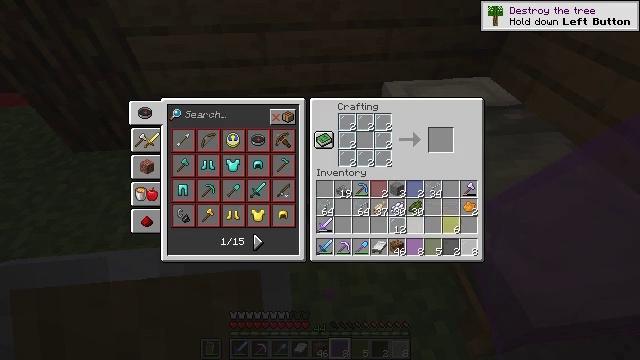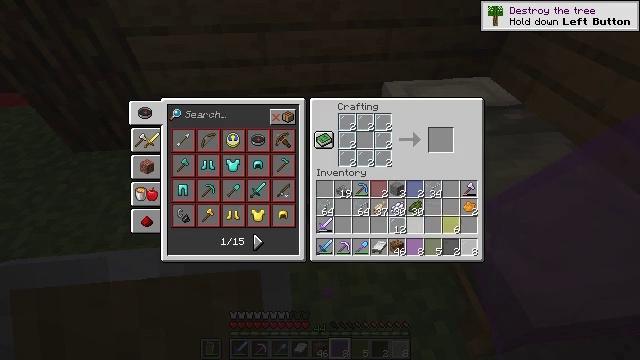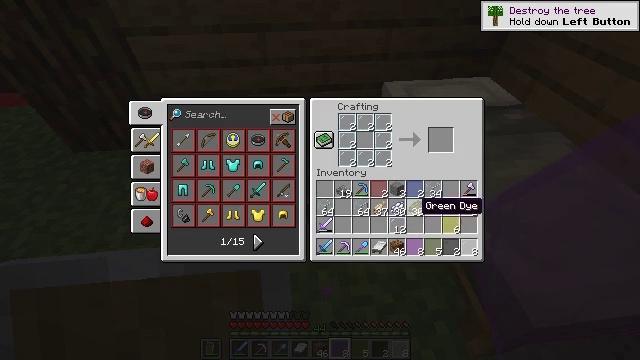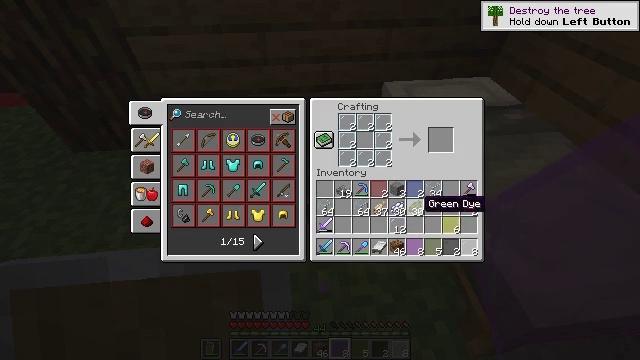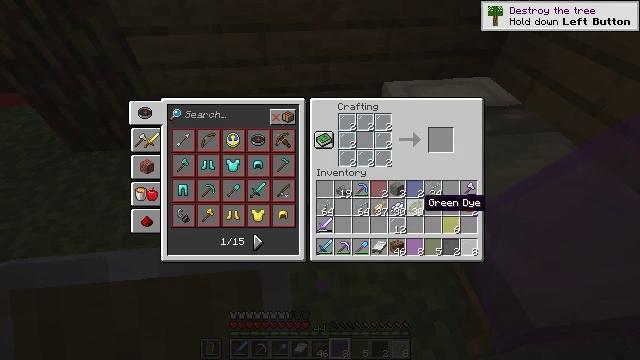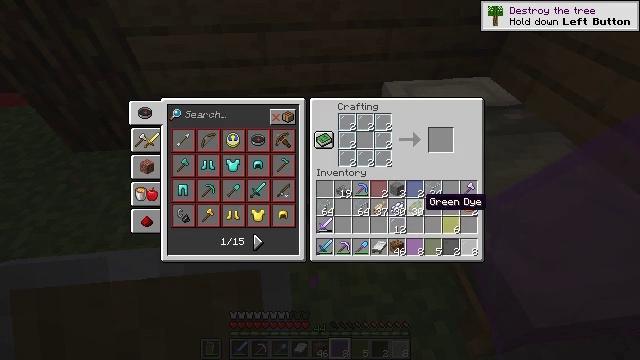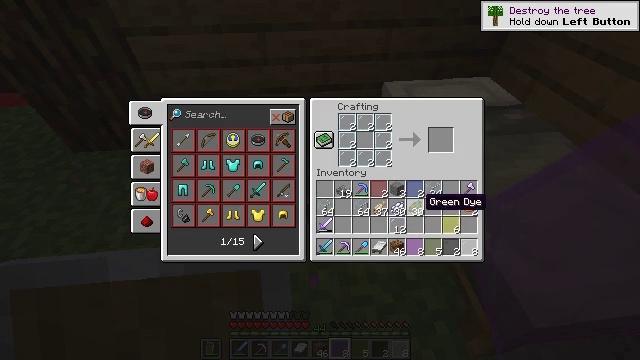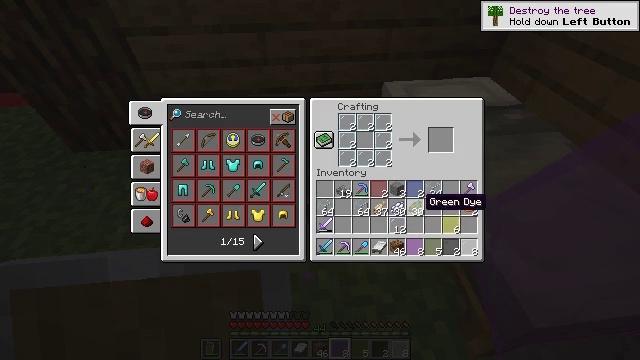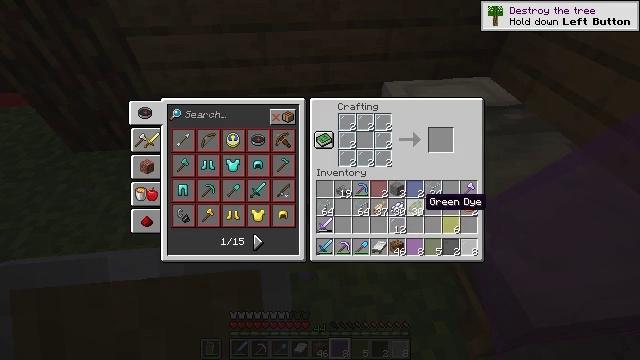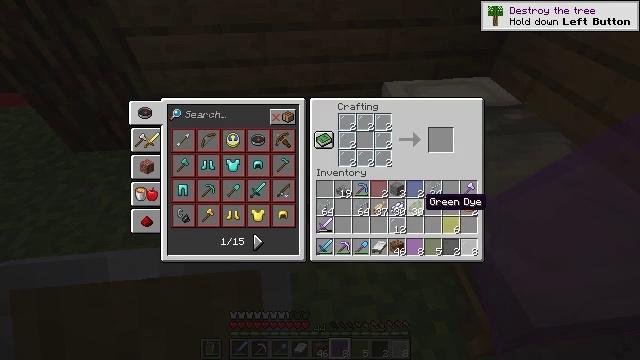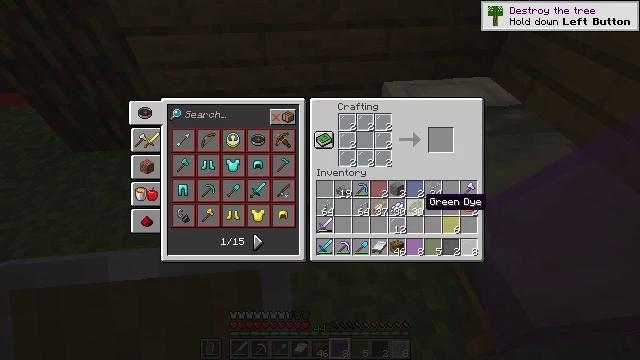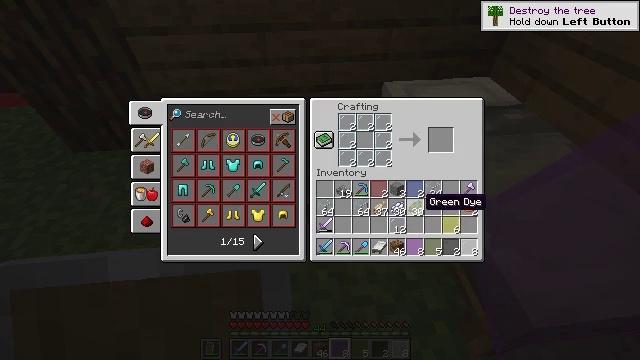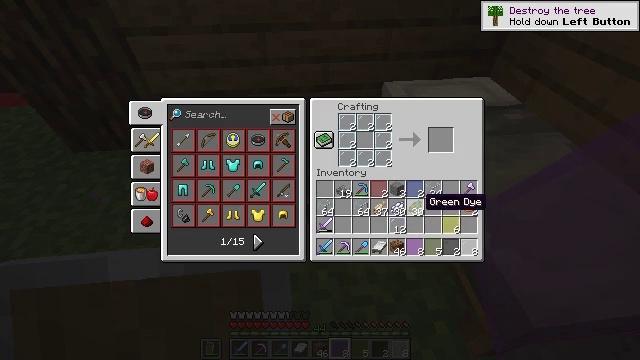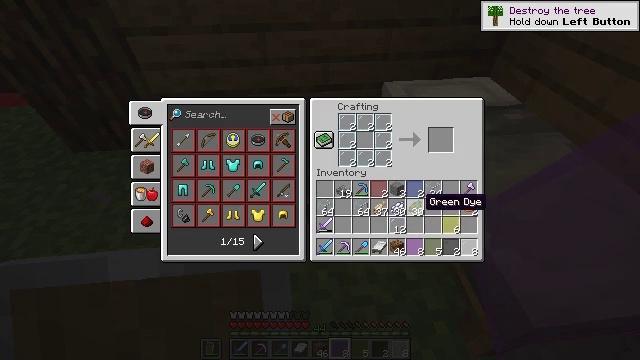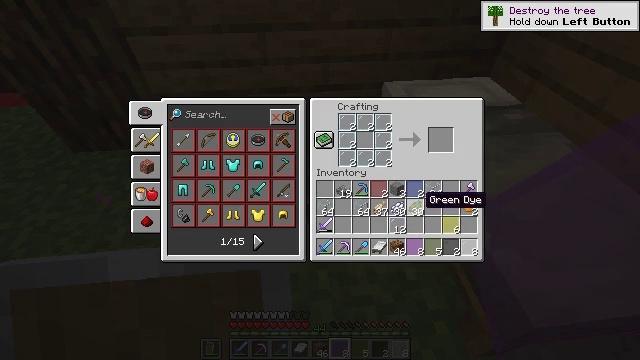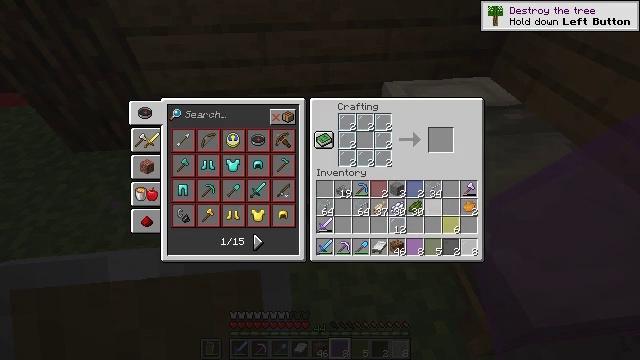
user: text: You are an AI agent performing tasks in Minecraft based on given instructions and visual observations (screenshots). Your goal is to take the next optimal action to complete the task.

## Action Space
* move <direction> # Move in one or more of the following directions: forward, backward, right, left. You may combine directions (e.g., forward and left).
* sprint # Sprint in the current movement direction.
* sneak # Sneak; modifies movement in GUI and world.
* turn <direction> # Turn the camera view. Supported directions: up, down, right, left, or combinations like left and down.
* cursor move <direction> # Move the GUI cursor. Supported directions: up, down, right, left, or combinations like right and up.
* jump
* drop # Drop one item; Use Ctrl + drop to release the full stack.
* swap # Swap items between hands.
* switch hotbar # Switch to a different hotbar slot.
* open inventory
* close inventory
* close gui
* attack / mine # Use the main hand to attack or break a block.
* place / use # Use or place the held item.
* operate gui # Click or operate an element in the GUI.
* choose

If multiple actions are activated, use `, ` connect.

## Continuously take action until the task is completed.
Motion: motion action
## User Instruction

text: Combine orange stained glass in the crafting grid to make panes.
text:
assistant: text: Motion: no_op
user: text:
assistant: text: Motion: no_op
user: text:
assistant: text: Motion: no_op
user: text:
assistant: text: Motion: no_op
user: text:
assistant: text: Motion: no_op
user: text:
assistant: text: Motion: no_op
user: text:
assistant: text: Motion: no_op
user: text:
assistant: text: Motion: no_op
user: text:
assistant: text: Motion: no_op
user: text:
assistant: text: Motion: no_op
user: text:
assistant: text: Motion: no_op
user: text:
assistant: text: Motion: no_op
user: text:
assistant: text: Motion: no_op
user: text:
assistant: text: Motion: no_op
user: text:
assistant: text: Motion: cursor move right
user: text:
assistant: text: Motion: sneak, cursor move right
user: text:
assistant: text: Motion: sneak, cursor move right
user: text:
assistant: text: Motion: sneak
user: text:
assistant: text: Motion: sneak
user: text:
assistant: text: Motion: sneak
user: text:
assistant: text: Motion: sneak
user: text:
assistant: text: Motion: sneak, choose
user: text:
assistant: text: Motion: sneak, choose
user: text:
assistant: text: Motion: sneak
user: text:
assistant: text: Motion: sneak
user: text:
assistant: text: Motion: sneak
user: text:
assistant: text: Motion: sneak
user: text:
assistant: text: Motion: cursor move up
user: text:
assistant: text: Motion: cursor move up
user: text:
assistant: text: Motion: no_op